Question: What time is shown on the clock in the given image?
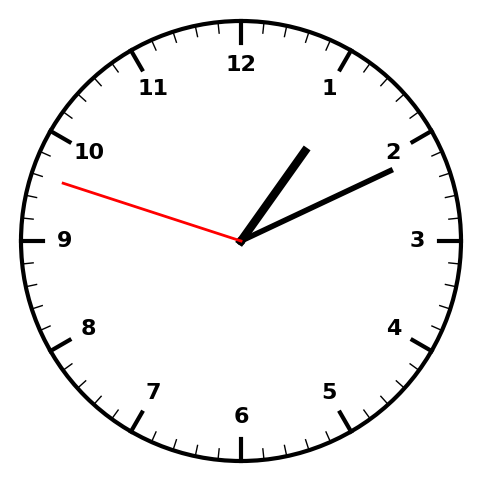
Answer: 01:10:48